Brain MRI, FLAIR slice (ischemic stroke SISS case)
Modalities acquired: T1|T2|DWI|FLAIR
Volume shape: 230x230x153 voxels, spacing: 1x1x1 mm
Slice 90 of 153
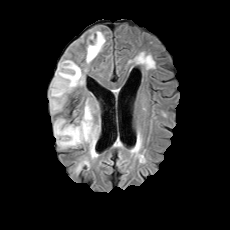
Lesion size: 233547 voxels